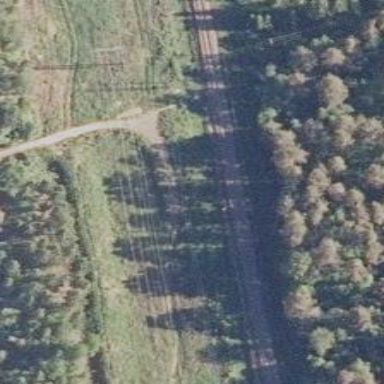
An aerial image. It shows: Railway signal.